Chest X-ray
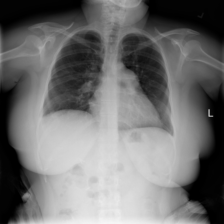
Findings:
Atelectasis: negative
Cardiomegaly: negative
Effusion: negative
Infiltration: negative
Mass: negative
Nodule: negative
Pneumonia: negative
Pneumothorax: negative
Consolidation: negative
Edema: negative
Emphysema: negative
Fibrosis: negative
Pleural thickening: negative
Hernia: negative